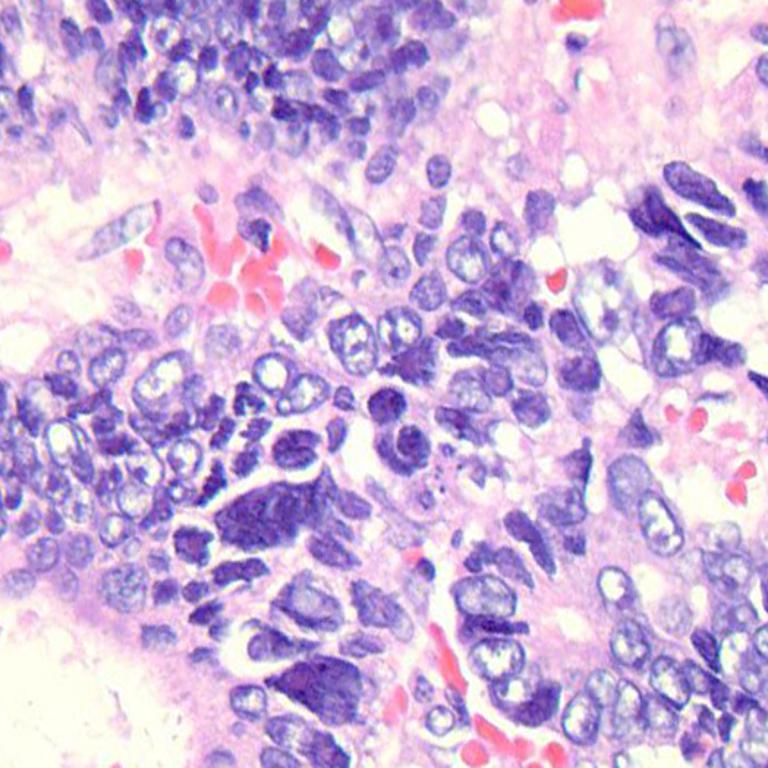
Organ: colon
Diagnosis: adenocarcinomas